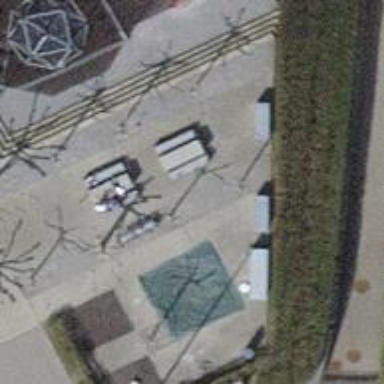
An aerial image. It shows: Bench for seating.